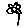
Label: flower